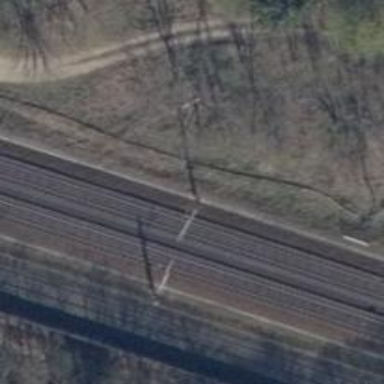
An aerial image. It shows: Milestone along the railway track with catenary mast.